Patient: sex F, age 72
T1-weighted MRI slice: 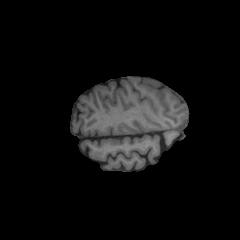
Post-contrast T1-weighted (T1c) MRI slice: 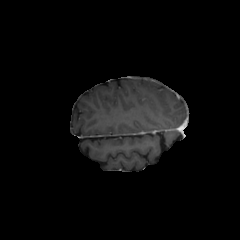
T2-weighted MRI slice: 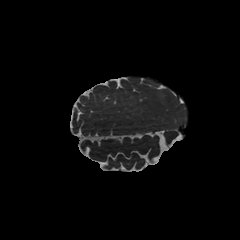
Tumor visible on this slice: no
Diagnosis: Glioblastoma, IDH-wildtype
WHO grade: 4